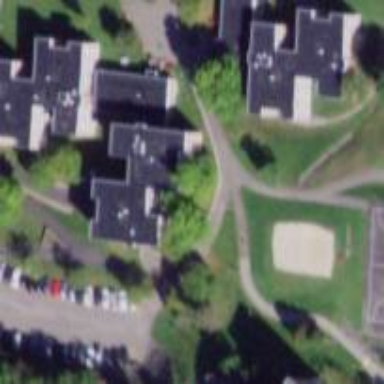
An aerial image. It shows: Dormitory building.